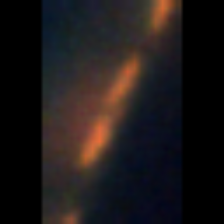
Taxon: Pennate
Group: Diatoms